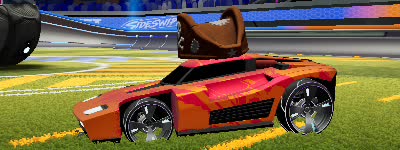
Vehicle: breakout